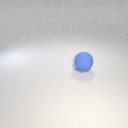
large blue rubber sphere